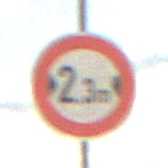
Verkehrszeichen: TatsaechlicheBreite2Komma3
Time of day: Midday
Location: Outdoor (Beach)
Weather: PartlyCloudy
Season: NotSpecified
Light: Natural